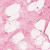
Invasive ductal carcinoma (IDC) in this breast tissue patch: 0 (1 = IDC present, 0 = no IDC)